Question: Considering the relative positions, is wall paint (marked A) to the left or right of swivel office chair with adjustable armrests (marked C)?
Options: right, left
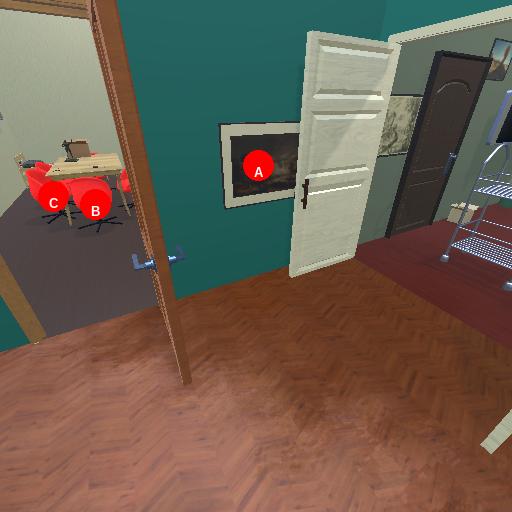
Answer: right